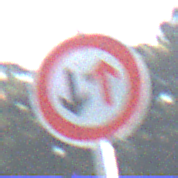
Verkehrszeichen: VorrangDesGegenverkehrs
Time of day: MorningAfternoon
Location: Outdoor (Nature)
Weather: PartlyCloudy
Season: NotSpecified
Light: Natural